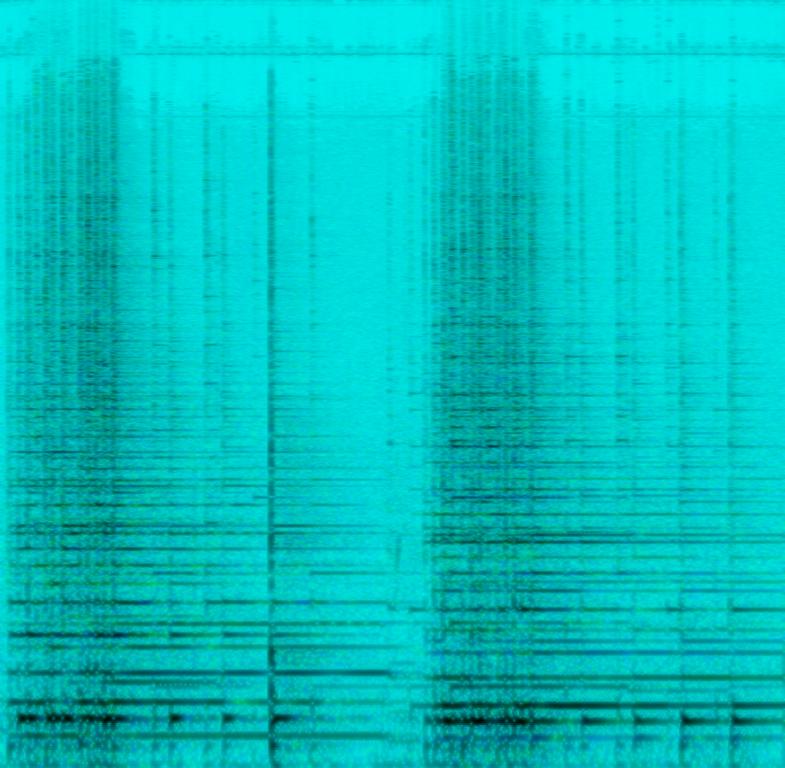
The low quality recording features a reverberant acoustic guitar melody. It sounds passionate and emotional. The recording is noisy.